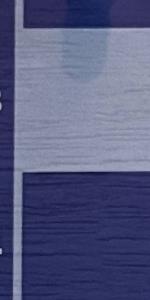
Label: Empty